【题型】选择题　【知识点】平面几何　【难度】easy
如图, 下列说法正确的是( )

A. $\angle 1$ 与 $\angle 2$ 是同位角

B. $\angle 1$ 与 $\angle 2$ 是内错角

C. $\angle 1$ 与 $\angle 3$ 是同位角

D. $\angle 2$ 与 $\angle 3$ 是同旁内角
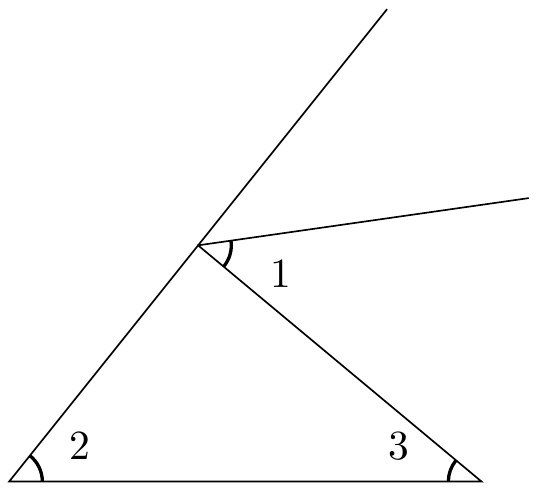
【解答】
解：

A、$\angle 1$ 和 $\angle 2$ 不是同位角, 故本选项不符合题意；

B、$\angle 1$ 和 $\angle 2$ 不是内错角, 故本选项不符合题意；

C、$\angle 1$ 和 $\angle 3$ 是内错角, 不是同位角, 故本选项不符合题意；

D、$\angle 2$ 和 $\angle 3$ 是同旁内角, 故本选项符合题意；

故选：D